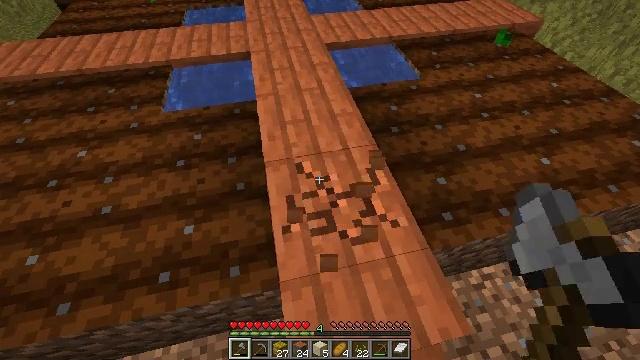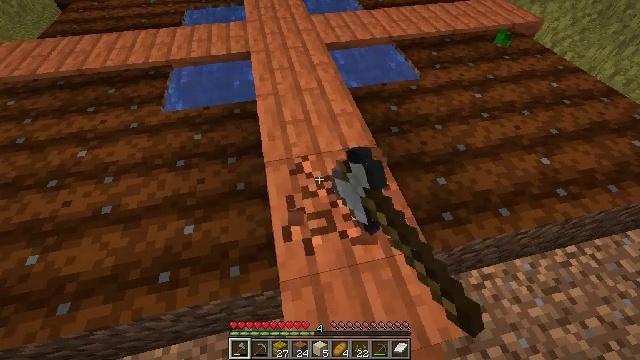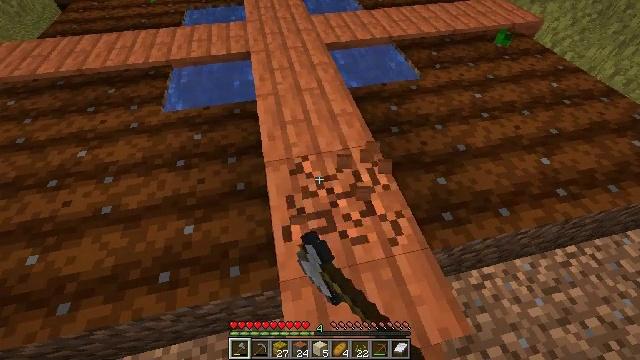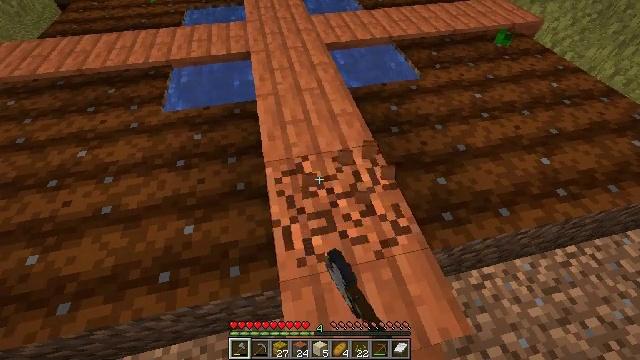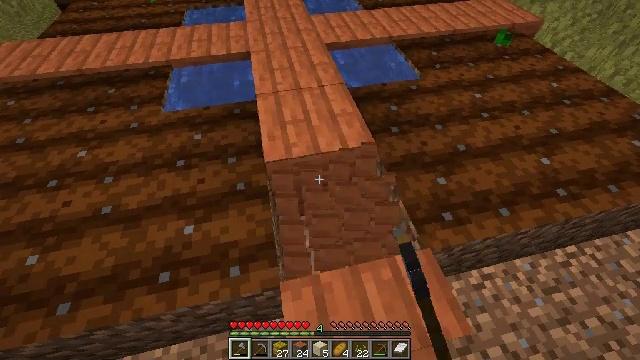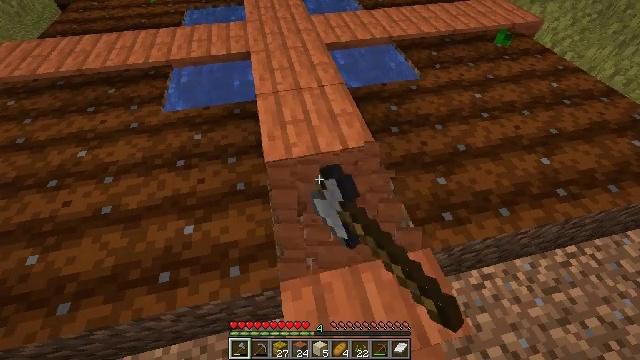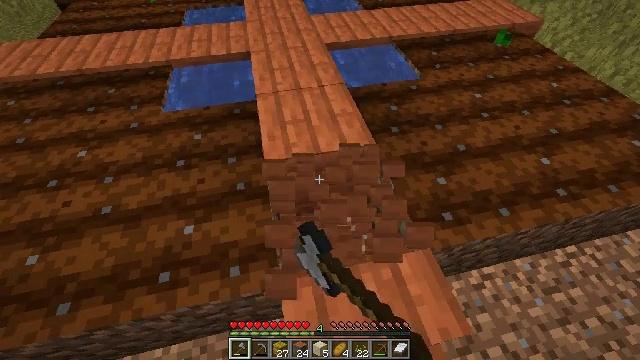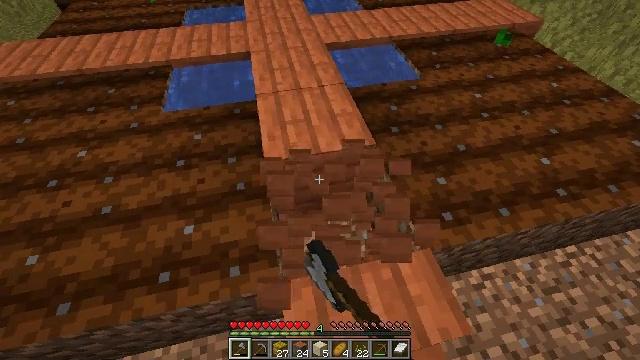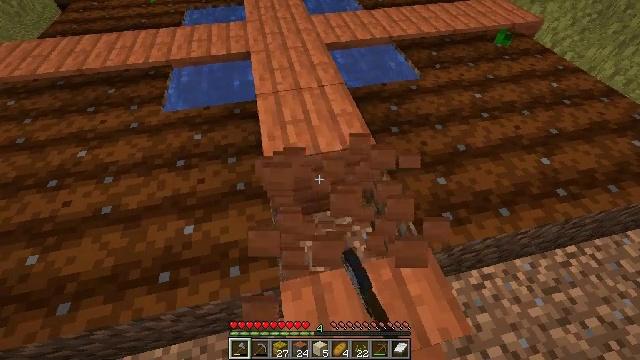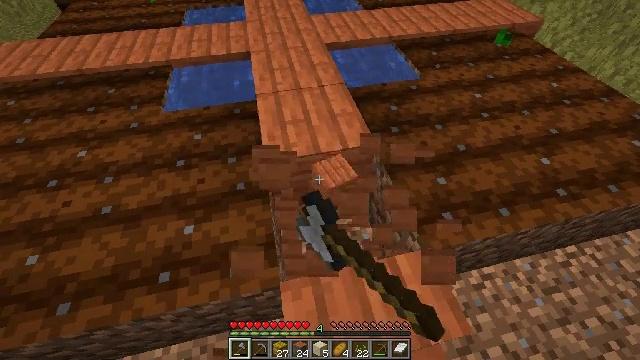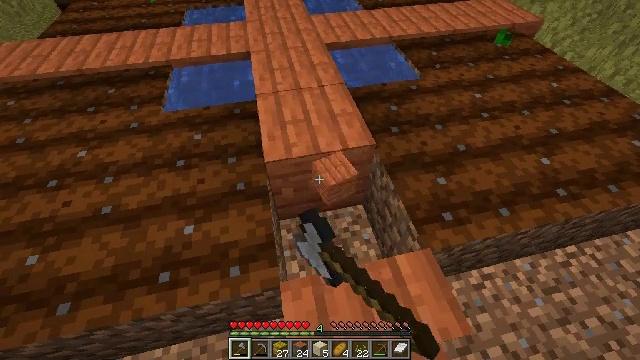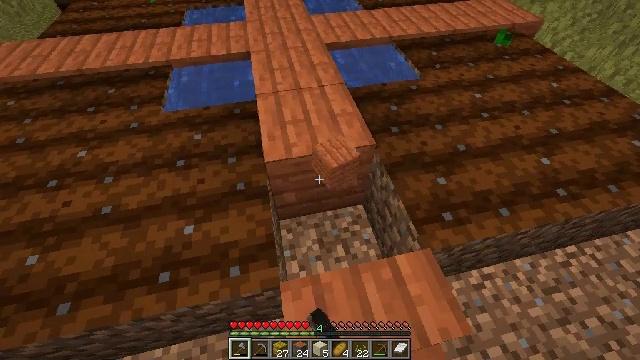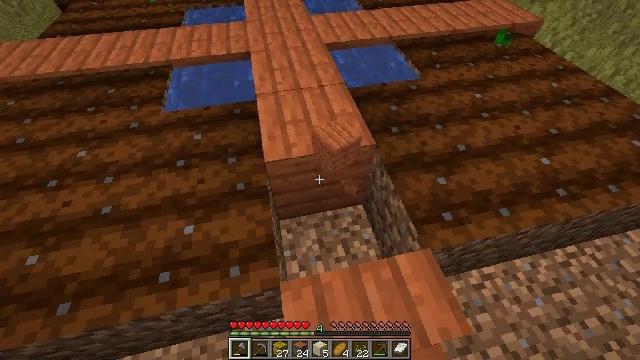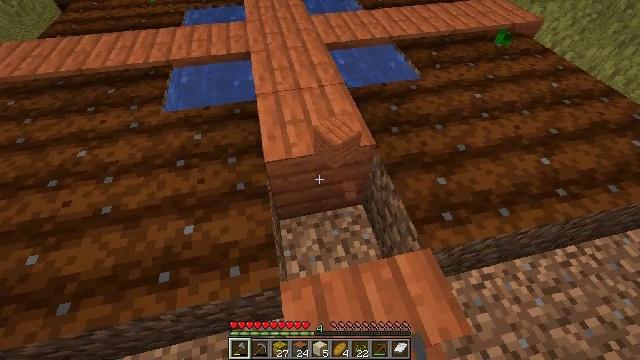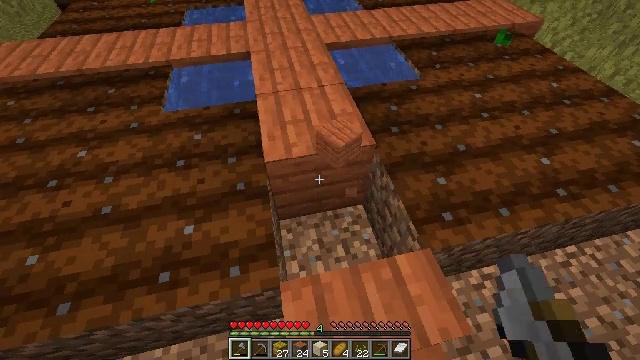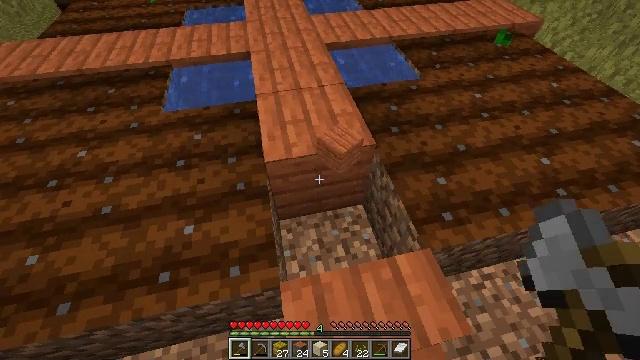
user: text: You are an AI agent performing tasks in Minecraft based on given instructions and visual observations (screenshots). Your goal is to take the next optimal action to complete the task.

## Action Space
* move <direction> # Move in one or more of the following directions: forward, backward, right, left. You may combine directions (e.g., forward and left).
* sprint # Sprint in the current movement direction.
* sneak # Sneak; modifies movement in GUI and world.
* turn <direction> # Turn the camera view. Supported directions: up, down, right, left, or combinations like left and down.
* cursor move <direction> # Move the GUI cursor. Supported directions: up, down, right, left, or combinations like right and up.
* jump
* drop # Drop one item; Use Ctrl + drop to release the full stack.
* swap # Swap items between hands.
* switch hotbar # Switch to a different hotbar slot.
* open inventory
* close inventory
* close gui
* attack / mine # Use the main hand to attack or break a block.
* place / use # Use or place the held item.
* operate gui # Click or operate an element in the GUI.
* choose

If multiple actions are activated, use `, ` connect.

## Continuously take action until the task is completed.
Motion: motion action
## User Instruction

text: Collect acacia planks from a structure.
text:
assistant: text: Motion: attack / mine
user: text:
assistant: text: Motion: attack / mine
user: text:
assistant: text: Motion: attack / mine
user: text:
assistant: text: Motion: attack / mine
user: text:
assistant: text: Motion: attack / mine
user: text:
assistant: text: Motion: attack / mine
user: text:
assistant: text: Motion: attack / mine
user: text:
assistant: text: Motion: attack / mine
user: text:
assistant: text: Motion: attack / mine
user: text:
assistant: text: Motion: no_op
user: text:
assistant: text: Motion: no_op
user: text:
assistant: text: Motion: no_op
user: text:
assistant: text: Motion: no_op
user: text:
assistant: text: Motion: no_op
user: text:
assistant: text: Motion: no_op
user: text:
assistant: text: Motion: no_op
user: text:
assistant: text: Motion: no_op
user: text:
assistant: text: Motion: move forward
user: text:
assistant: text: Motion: move forward
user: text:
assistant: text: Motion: move forward, attack / mine
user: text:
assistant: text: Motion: move forward, attack / mine
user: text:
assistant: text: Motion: attack / mine
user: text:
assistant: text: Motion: attack / mine
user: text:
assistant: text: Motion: attack / mine
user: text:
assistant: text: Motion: attack / mine
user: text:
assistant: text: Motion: attack / mine
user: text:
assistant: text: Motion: turn left and up, attack / mine
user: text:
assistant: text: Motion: attack / mine
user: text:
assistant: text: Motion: attack / mine
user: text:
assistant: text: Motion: attack / mine